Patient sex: M
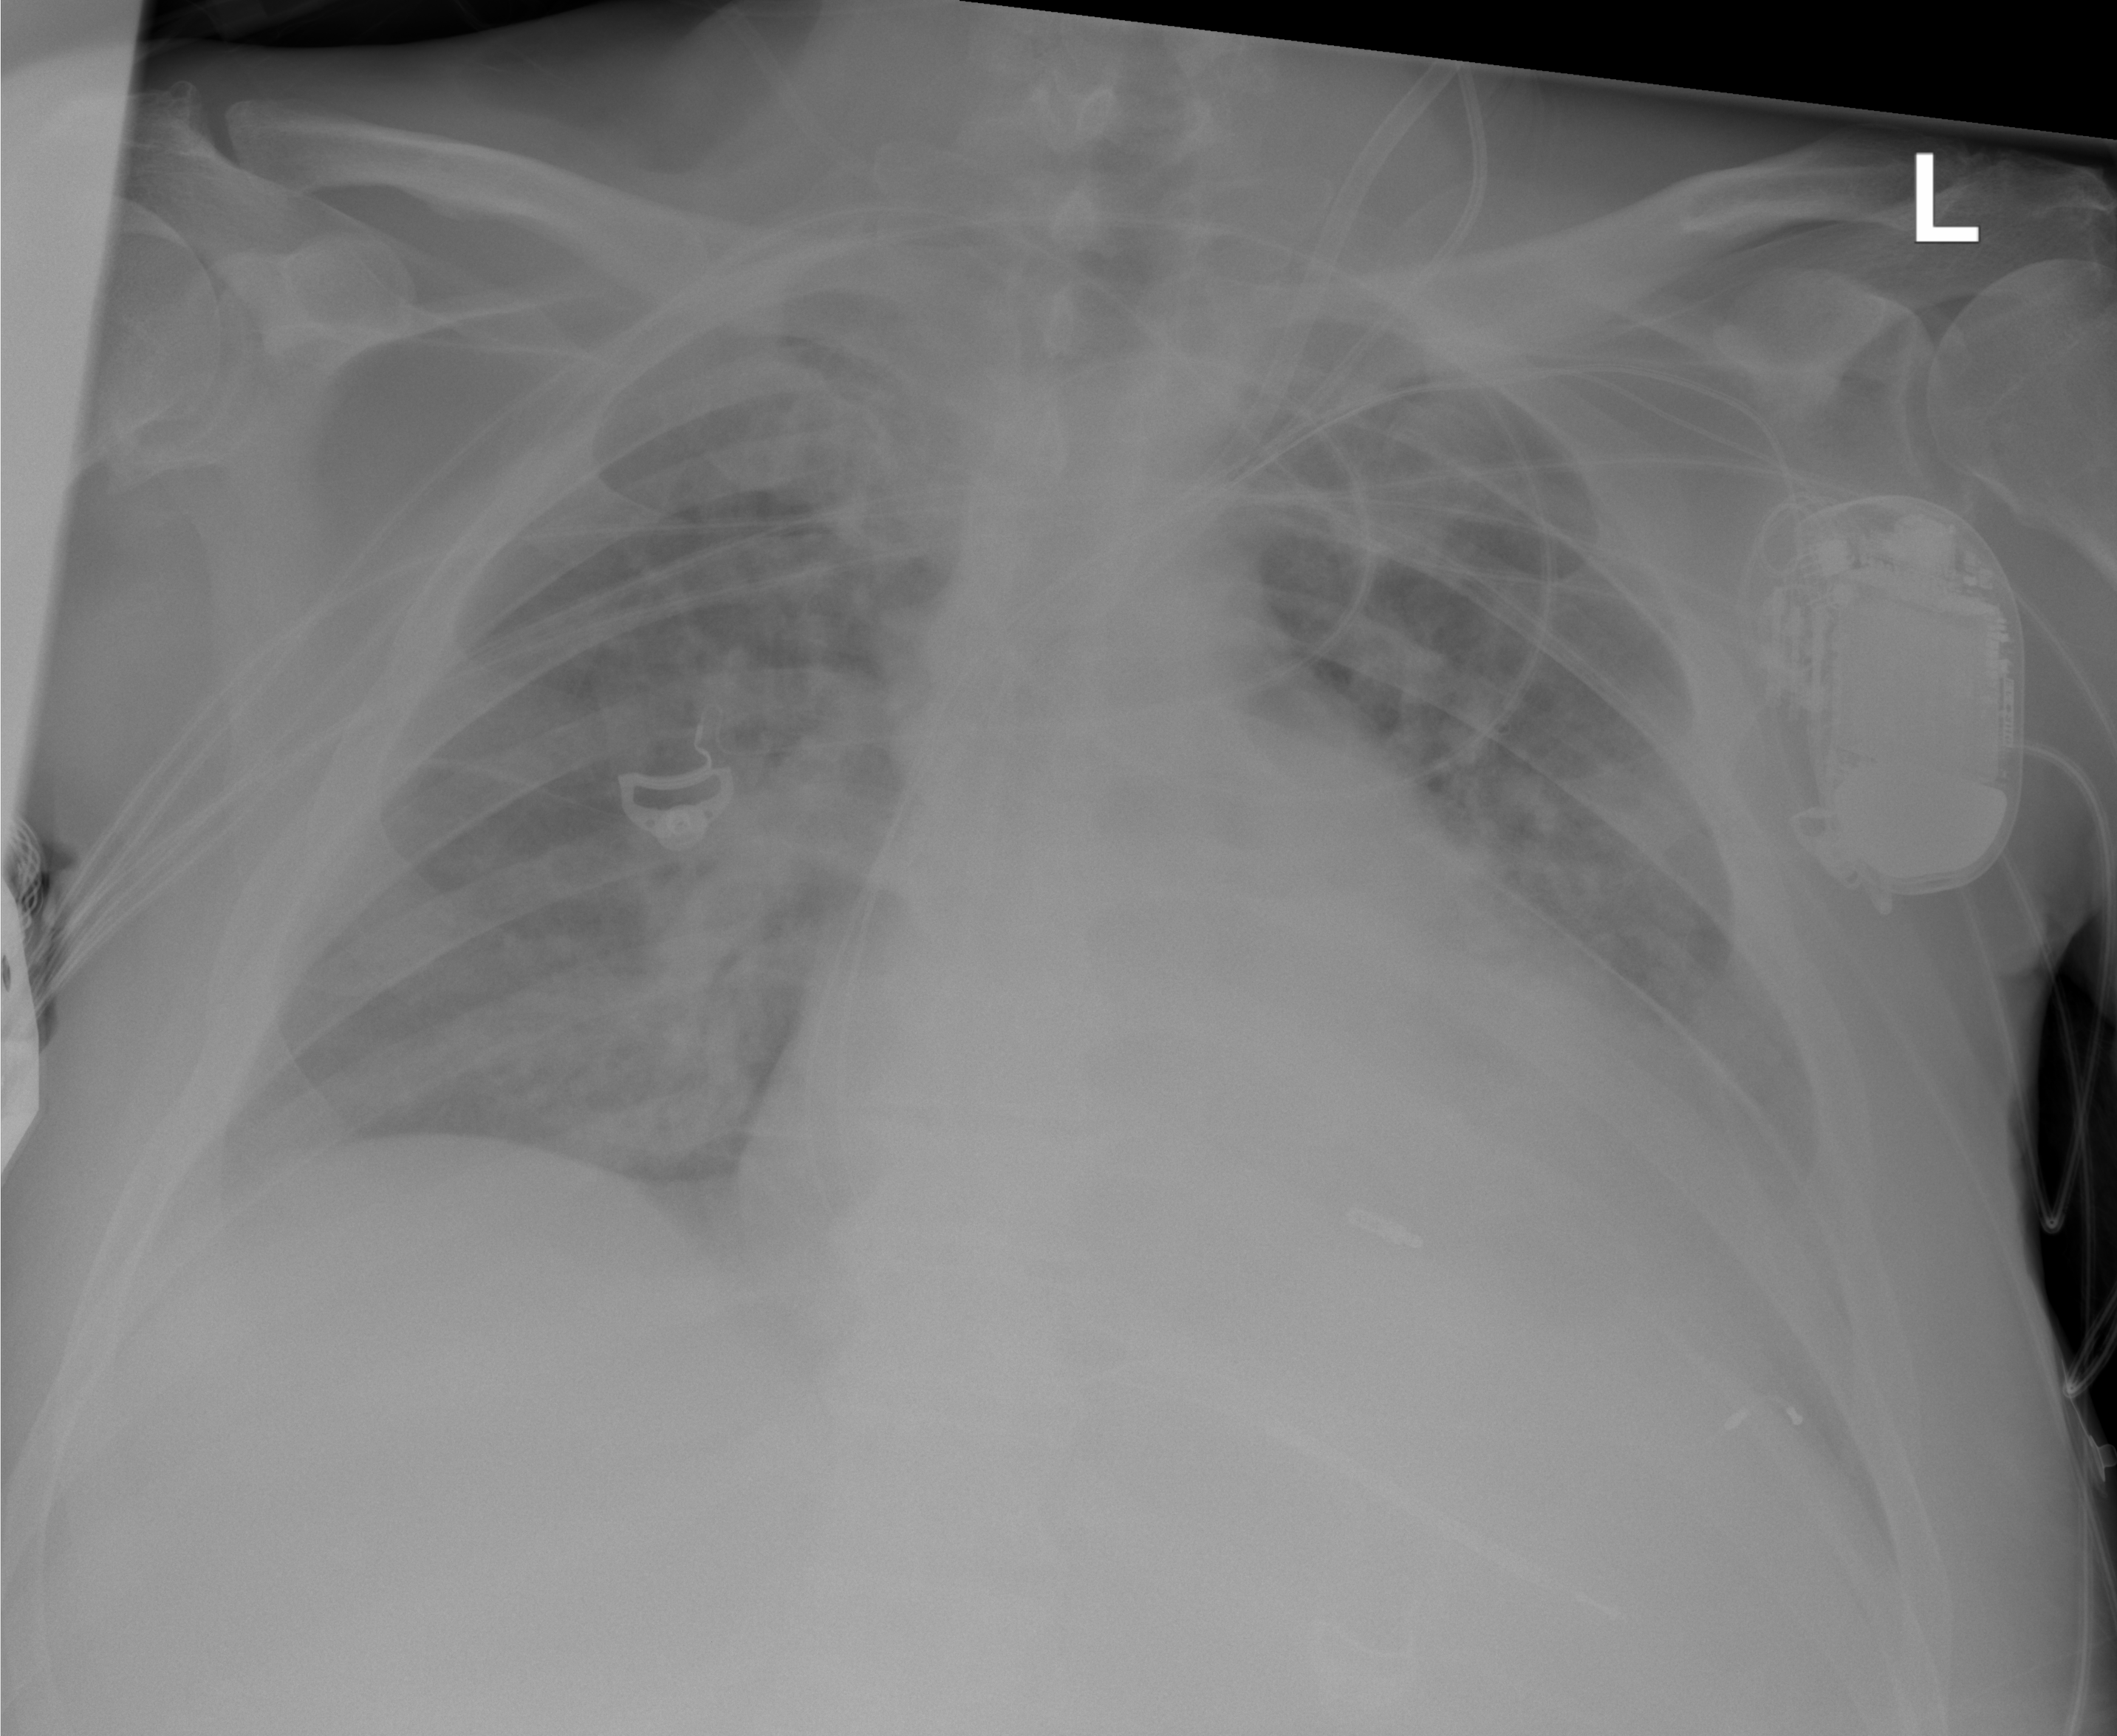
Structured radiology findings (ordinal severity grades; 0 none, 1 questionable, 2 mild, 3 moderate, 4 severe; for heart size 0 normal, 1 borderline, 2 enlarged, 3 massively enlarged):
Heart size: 2
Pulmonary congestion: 3
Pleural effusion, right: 2
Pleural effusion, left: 2
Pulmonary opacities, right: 3
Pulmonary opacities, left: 3
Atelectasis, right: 2
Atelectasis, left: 2